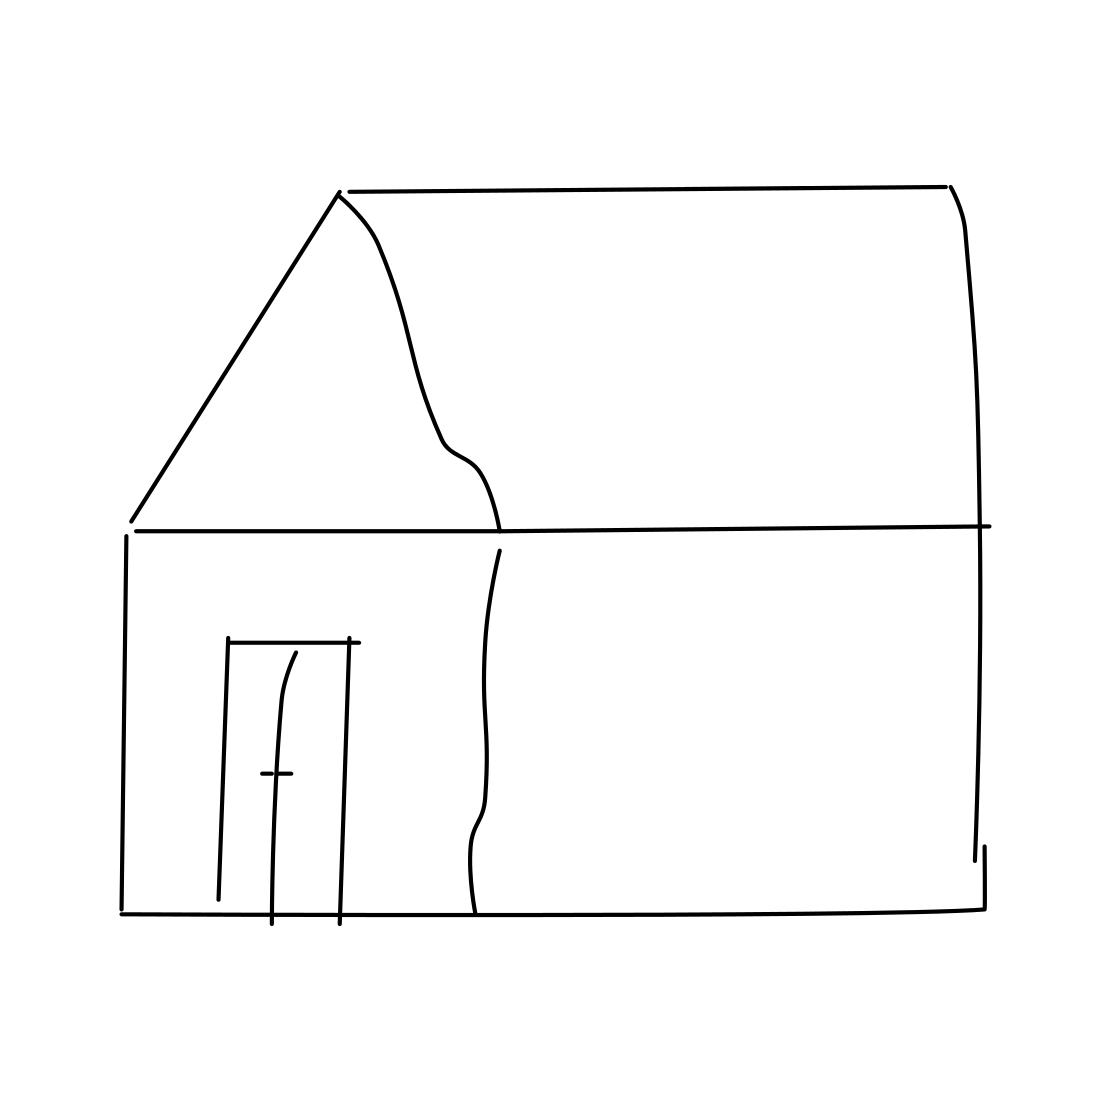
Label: barn